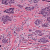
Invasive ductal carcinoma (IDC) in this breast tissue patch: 1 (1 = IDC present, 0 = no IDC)